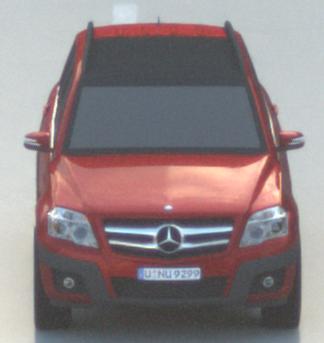
Make: Mercedes-Benz
Model: GLK 280
Detailed model: GLK-Class (204)
Model produced from: 2008/10
Model produced until: 2009/04
Doors: 5
Color: red
Road condition: wet road
Daytime: sunrise or sunset
Contrast: low contrast